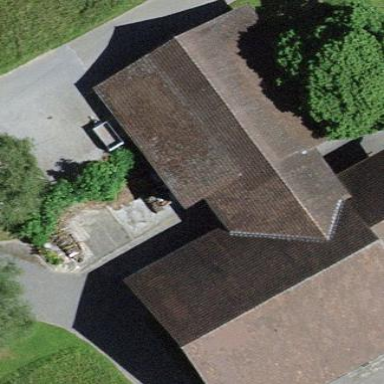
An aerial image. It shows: Farm building.